Field crop: maize
Growth stage: 2
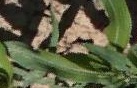
Species: maize